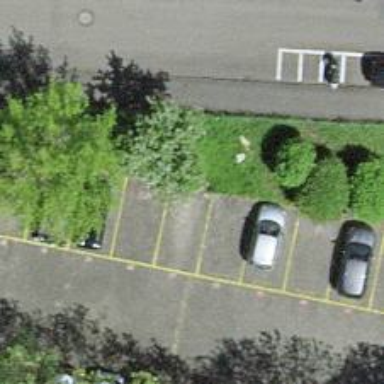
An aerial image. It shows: Car-sharing service available at this location.